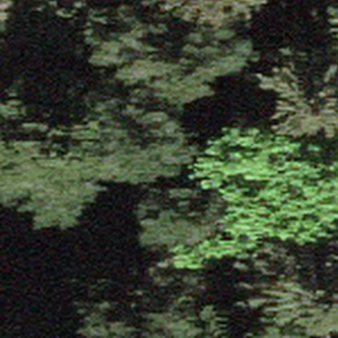
Label: other